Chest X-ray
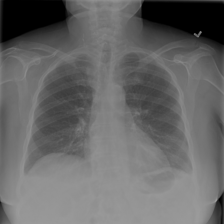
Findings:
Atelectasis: negative
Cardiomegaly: negative
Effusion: negative
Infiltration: negative
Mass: negative
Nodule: negative
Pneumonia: negative
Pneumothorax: negative
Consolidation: negative
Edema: negative
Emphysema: negative
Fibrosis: negative
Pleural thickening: negative
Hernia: negative